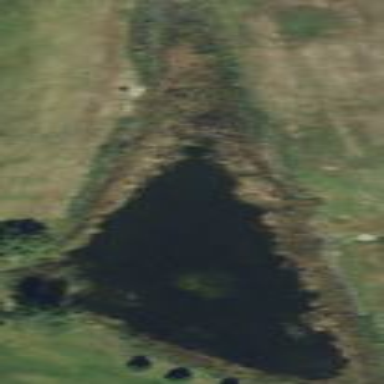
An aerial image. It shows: Picturesque scene of golf course with lateral water hazard.